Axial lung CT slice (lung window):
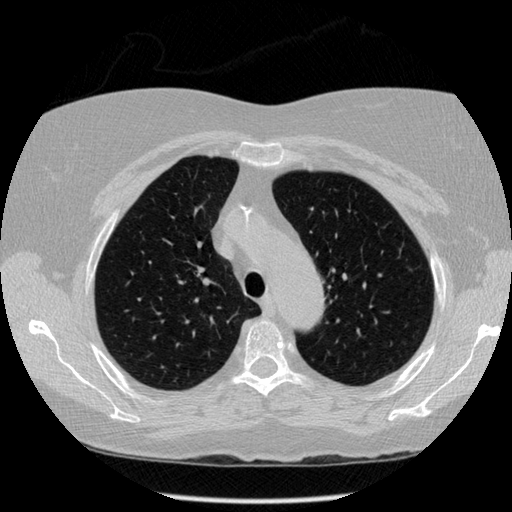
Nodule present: no